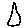
Label: triangle